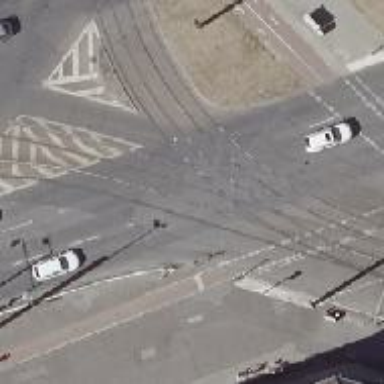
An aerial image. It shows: Tram level crossing on railway.